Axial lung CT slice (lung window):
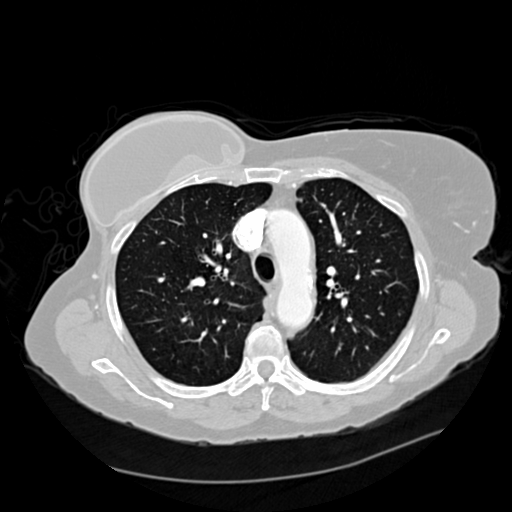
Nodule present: no